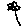
Label: flower